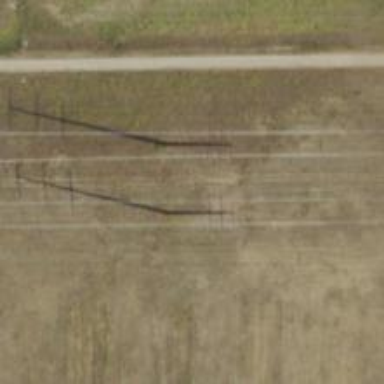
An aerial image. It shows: Power tower.